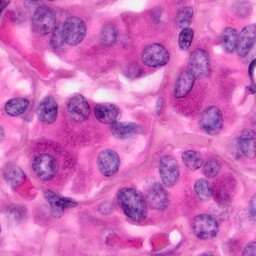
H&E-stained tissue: Pancreatic